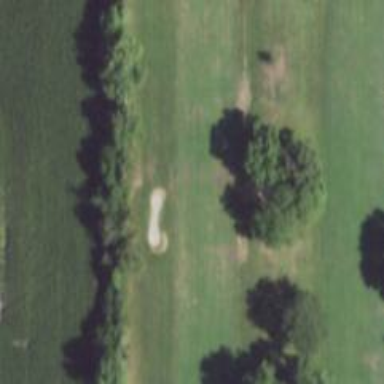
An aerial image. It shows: View of golf hole.